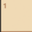
Piece: xx